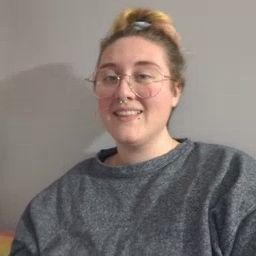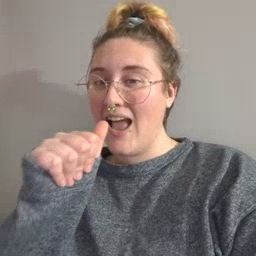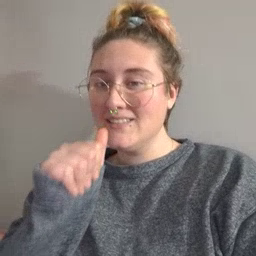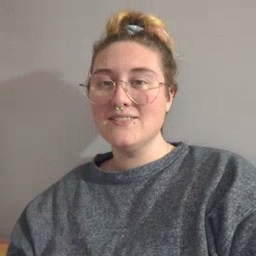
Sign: nuts